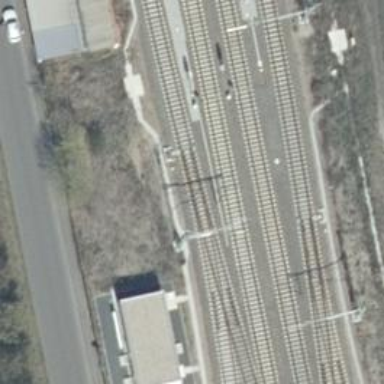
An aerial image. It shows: Railway switch.